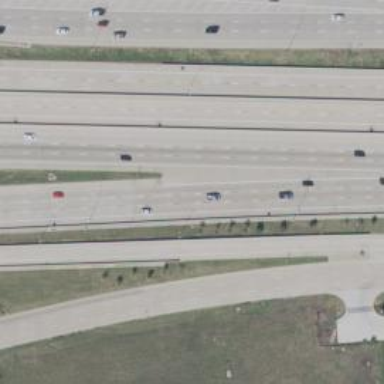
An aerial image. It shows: Motorway.